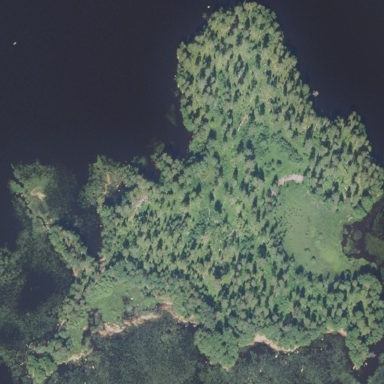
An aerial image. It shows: Islet.